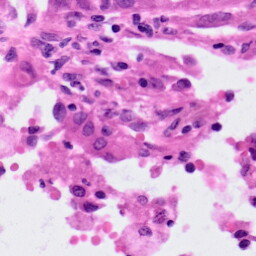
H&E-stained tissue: Lung